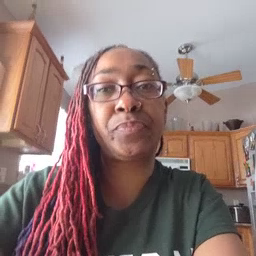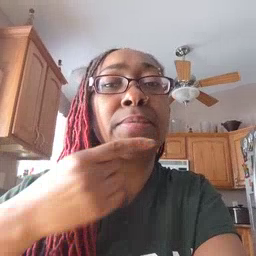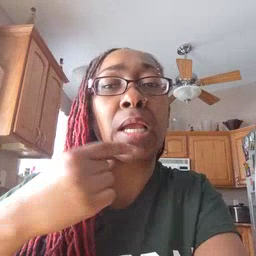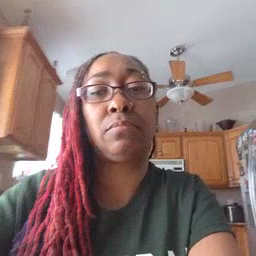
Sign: say